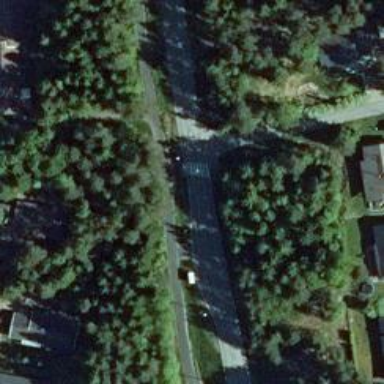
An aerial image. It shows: Marked road crossing.